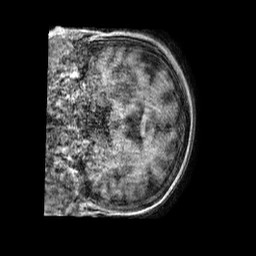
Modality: T1w
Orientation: coronal
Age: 73
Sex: female
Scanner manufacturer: philips
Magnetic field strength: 1.5 T
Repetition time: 0.007764 s
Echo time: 0.003543 s